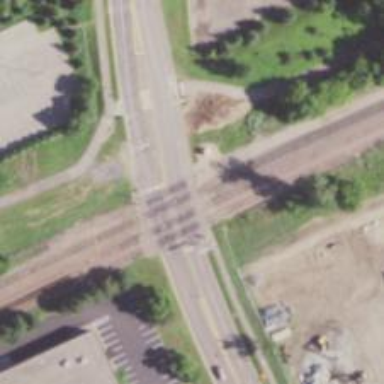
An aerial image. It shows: Railway crossing.